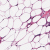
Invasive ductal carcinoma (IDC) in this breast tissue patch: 0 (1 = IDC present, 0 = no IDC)